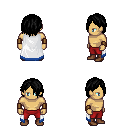
a pixel art fantasy rpg character, male body template, human, tanned skin, white trimmed cape, red pants, black bangs hairstyle, leather bracers, brown shoes, four views (front, back, left, right), 2x2 character sprite sheet, small pixel art, hard edges, no anti-aliasing